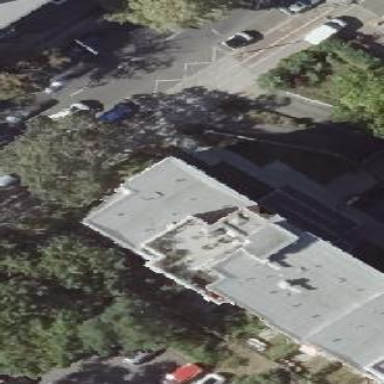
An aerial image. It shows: Apartment building with flat roof.